Field crop: tomato
Growth stage: 2
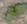
Species: solanum